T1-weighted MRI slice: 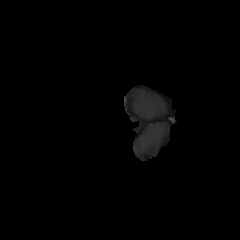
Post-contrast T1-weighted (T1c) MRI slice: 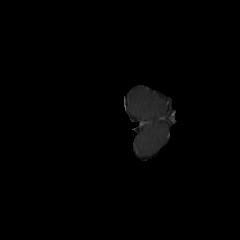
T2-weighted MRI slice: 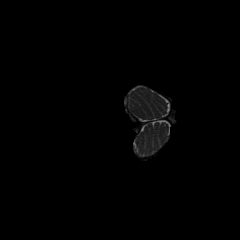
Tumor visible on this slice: no